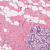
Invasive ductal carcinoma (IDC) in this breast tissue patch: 0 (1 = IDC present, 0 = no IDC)